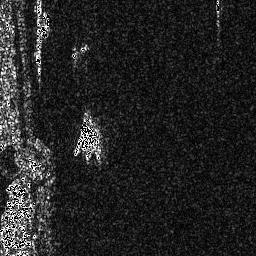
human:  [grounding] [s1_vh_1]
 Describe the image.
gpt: In the satellite image, there is  <ref>1 small ship </ref> <box>[[15, 3, 19, 14, 0]]</box> located at top left,  <ref>1 medium ship </ref> <box>[[30, 42, 37, 61, 0]]</box> located at center.